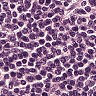
Metastatic tissue present: no